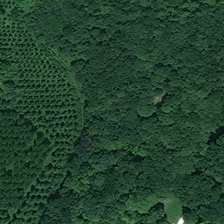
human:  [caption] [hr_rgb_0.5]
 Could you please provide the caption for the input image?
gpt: the tract of the dense forest is combined of bushy trees .

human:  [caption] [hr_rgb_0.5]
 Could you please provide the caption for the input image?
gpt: the tract of the dense forest is combined of bushy trees .

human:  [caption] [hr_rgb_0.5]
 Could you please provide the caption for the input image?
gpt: two different kind of trees forms this forest with a building at its coner .

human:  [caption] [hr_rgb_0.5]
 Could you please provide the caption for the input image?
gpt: one part of the forest has a pattern o fish scale .

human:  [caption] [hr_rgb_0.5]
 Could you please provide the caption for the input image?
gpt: many green trees are in a piece of forest .